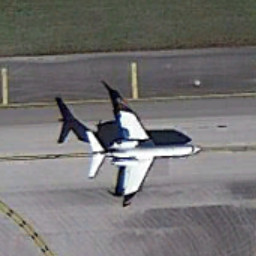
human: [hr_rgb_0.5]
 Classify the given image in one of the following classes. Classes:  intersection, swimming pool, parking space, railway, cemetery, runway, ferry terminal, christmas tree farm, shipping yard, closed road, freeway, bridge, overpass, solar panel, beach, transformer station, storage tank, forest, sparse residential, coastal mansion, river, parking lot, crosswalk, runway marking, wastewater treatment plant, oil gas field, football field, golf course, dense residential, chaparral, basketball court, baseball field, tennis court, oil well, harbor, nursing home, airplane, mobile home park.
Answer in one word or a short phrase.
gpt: airplane